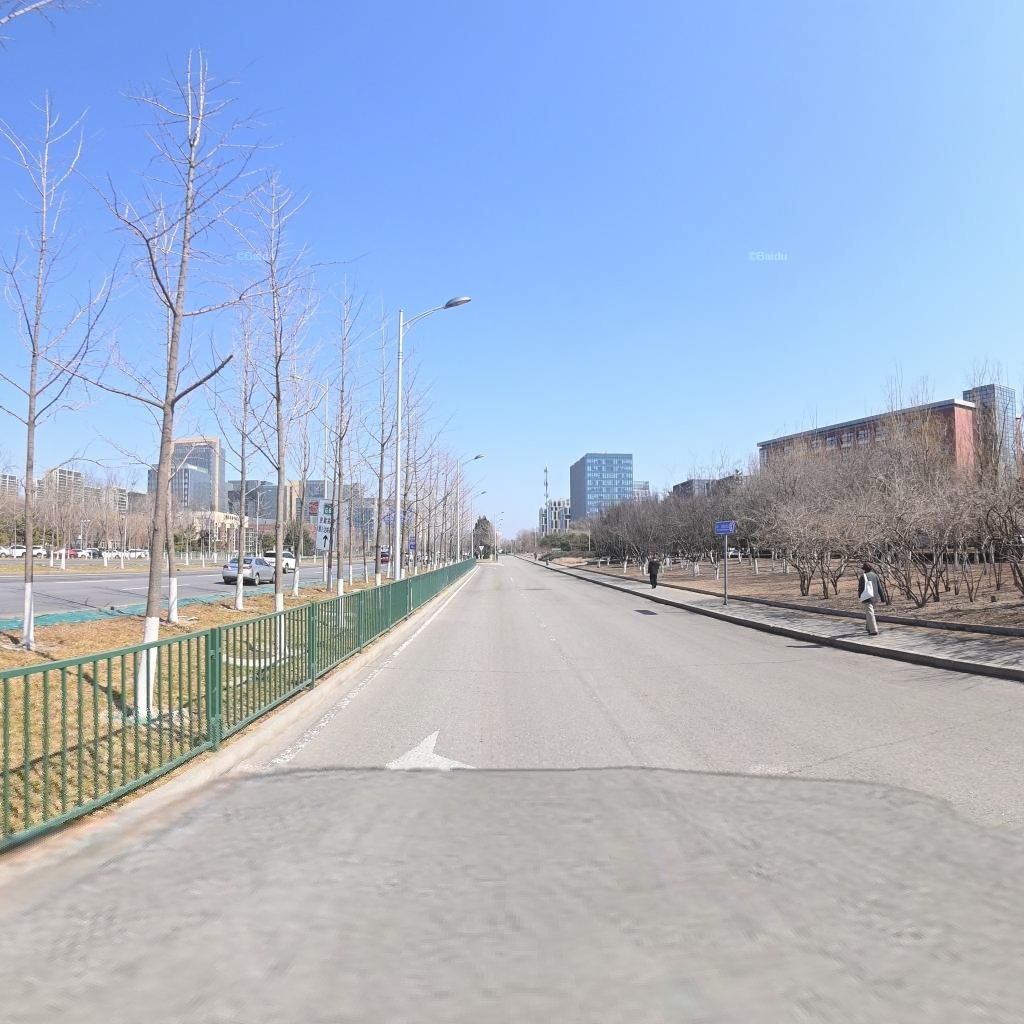
Region: Haidian
Road damage annotations: transverse crack, transverse crack